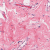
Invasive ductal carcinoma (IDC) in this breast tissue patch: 0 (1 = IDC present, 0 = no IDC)